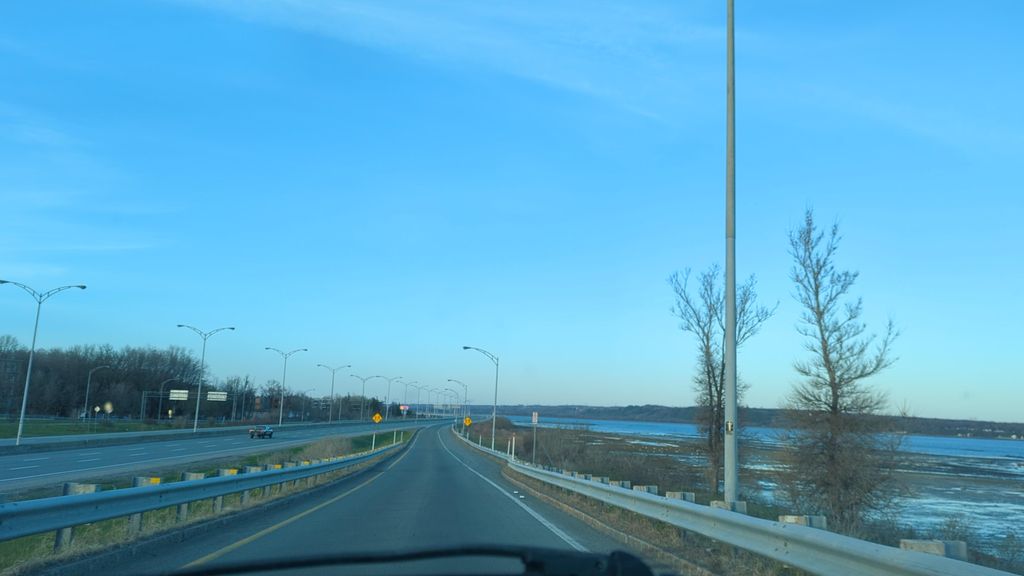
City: quebec_city